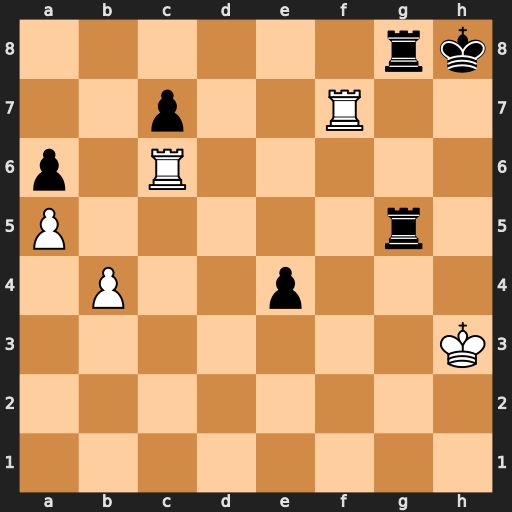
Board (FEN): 6rk/2p2R2/p1R5/P5r1/1P2p3/7K/8/8
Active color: w
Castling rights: -
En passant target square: -
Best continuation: Rh6#